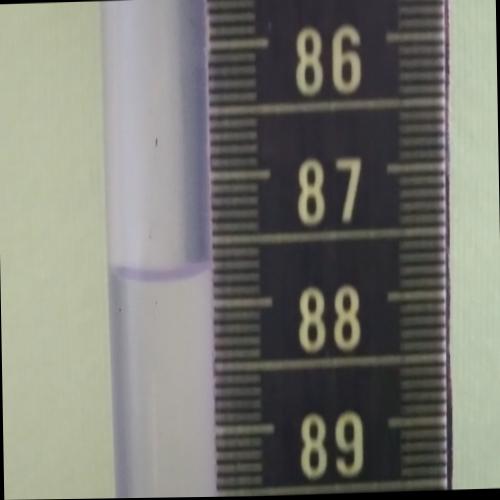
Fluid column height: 87.8 cm